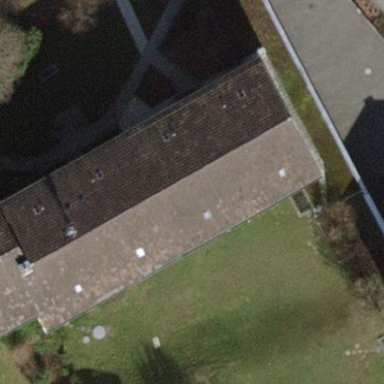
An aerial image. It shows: Building with pitched roof.